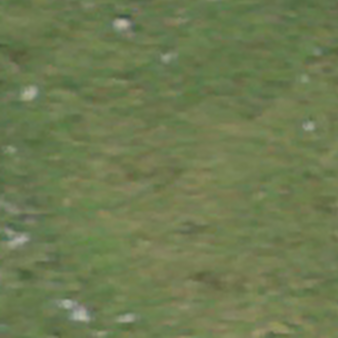
Label: other